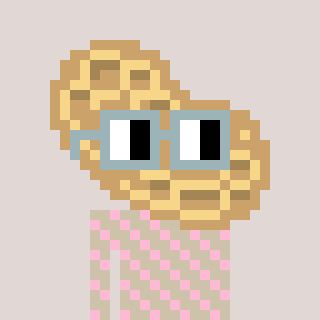
a pixel art character with square dark gray glasses, a peanut-shaped head and a bege-colored body on a warm background